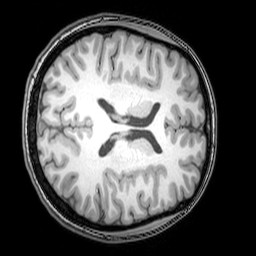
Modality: T1w
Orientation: axial
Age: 22
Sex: female
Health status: healthy
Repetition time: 0.081 s
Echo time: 0.037 s